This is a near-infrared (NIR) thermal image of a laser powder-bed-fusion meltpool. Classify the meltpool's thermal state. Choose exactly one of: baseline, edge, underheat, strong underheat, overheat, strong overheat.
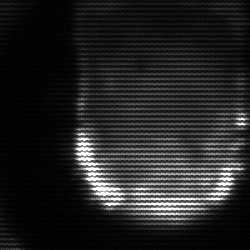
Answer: baseline